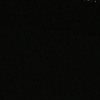
Label: space